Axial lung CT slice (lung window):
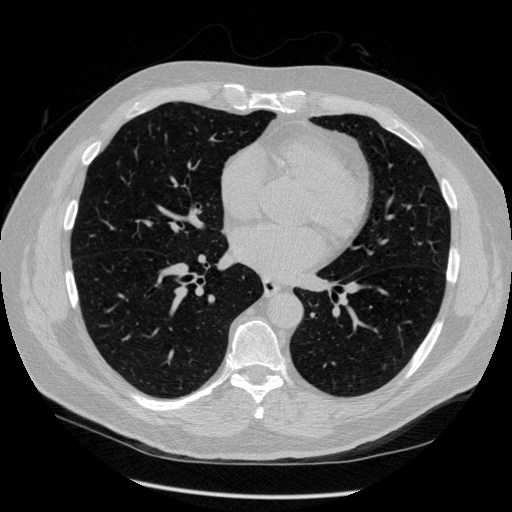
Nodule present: no